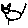
Label: cat